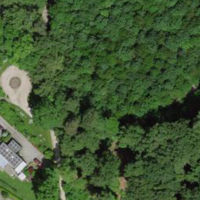
EUNIS habitat code: 41
Species observed at this site:
Vicia sepium